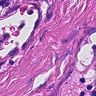
Metastatic tissue present: yes